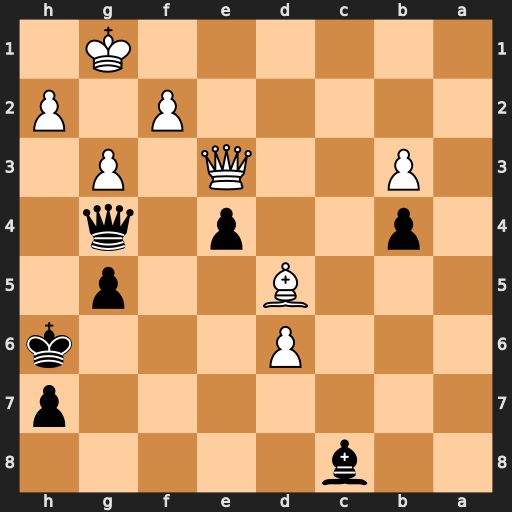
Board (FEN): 2b5/7p/3P3k/3B2p1/1p2p1q1/1P2Q1P1/5P1P/6K1
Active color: b
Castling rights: -
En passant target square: -
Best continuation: Qd1+ Kg2 Qxd5